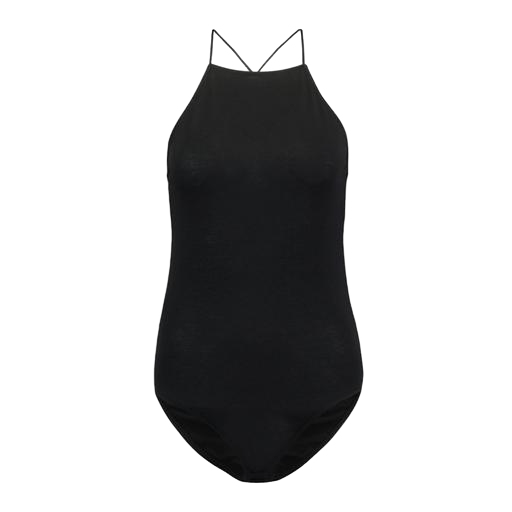
black halterneck, black cross-back vest, black high-neck racerback, white background